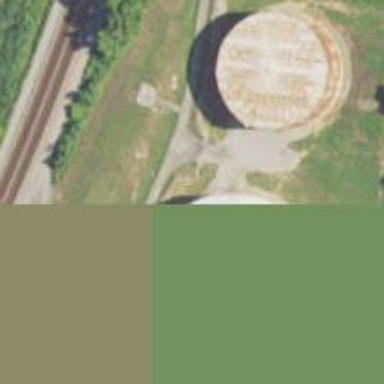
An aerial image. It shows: Storage tank with man-made structure.